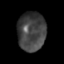
Tissue: skin
Cell type: Epithelial cells
Senescence score: 0.8627
Nuclear area (px): 1073
Mean DAPI intensity: 66.767